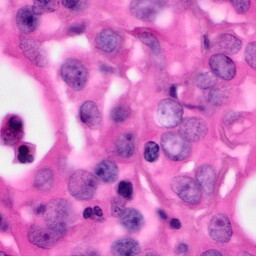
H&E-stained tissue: Pancreatic